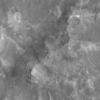
Label: not_dusty